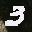
Label: 3